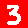
Digit: 3